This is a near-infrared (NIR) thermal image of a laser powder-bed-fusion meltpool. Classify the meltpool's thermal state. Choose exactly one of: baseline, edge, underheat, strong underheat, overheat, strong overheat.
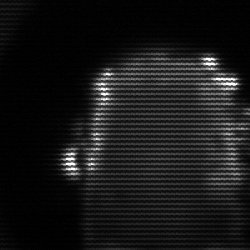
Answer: baseline